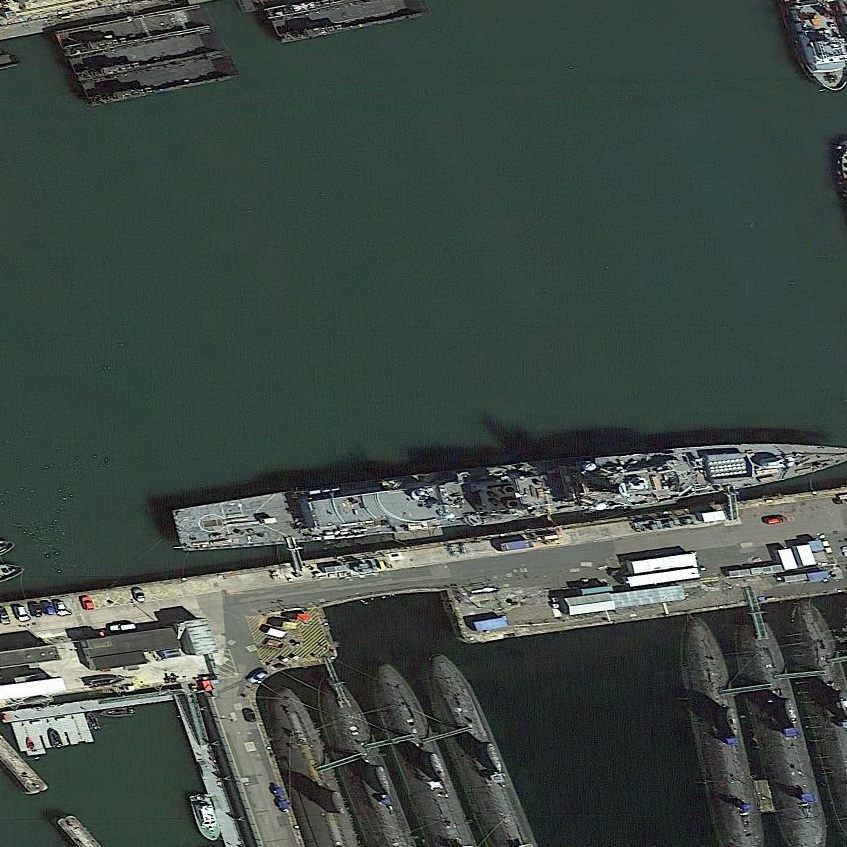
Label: Type_45_destroyer